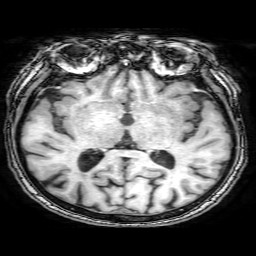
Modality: T1w
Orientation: coronal
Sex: male
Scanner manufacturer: philips
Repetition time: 0.008123 s
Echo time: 0.00372 s